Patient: sex M, age 30
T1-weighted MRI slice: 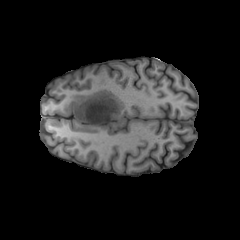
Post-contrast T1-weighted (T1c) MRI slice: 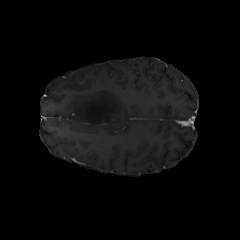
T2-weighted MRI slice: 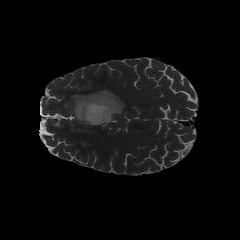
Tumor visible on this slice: yes
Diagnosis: Astrocytoma, IDH-mutant
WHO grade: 2